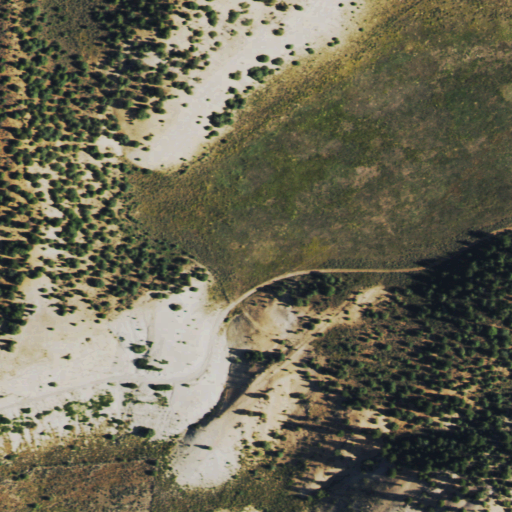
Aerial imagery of valley in Colorado named Hyberger Gulch containing shrub and evergreen forest